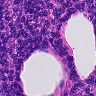
Metastatic tissue present: no